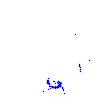
Particle: proton